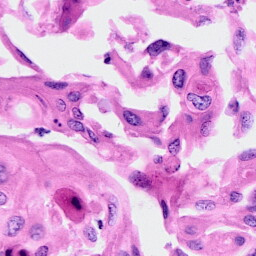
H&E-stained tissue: Cervix